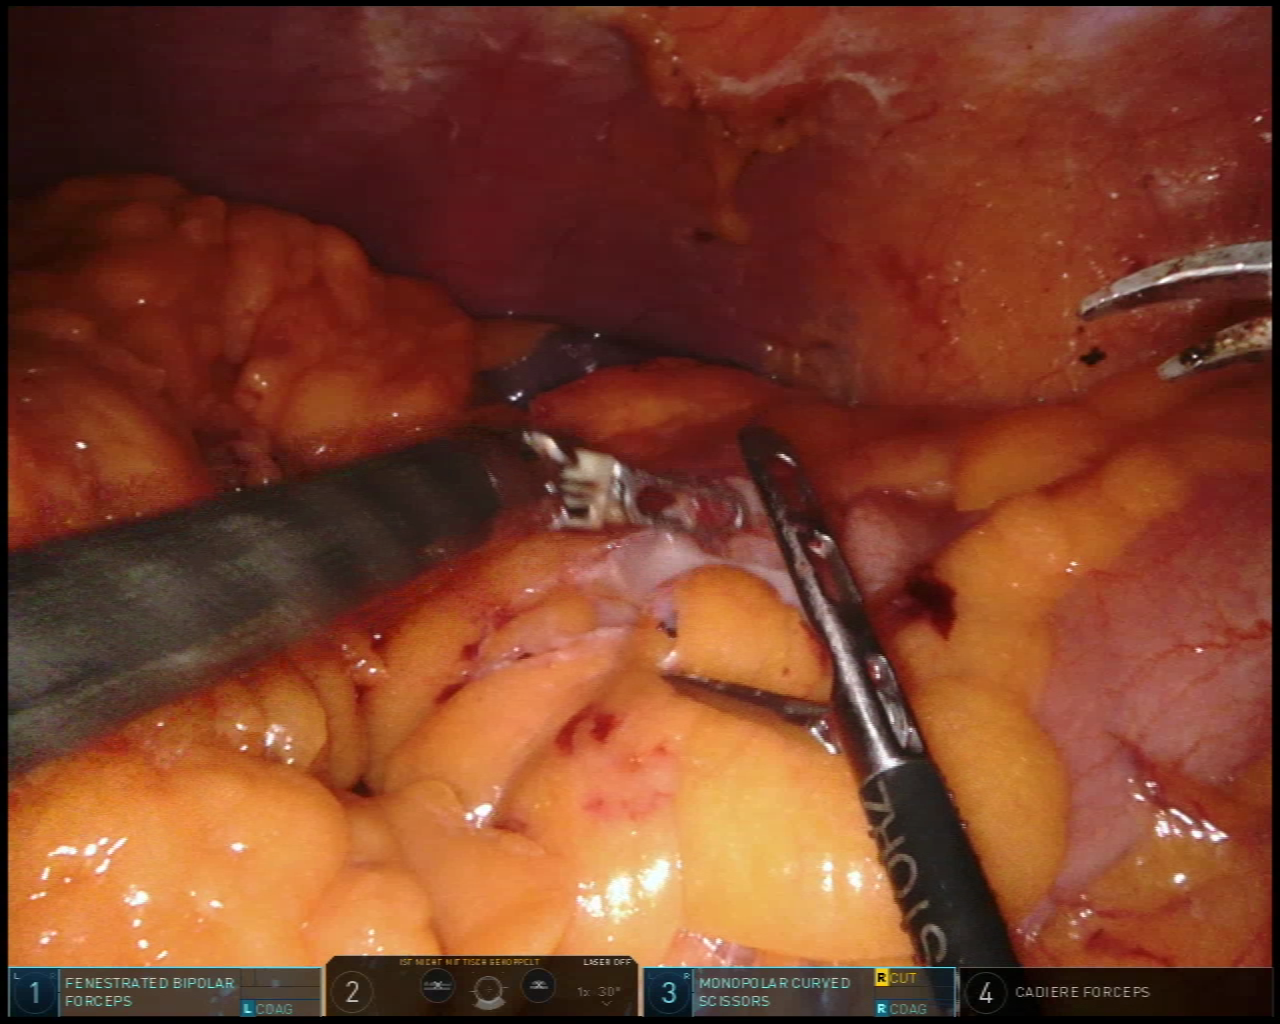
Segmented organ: spleen
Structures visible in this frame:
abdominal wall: yes
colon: yes
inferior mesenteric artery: no
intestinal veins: no
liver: no
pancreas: no
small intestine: no
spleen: yes
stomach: no
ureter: no
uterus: no
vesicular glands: no